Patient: sex M, age 35
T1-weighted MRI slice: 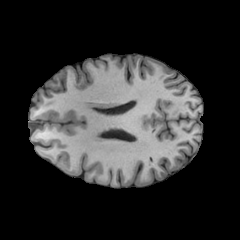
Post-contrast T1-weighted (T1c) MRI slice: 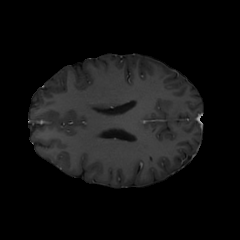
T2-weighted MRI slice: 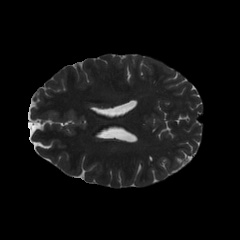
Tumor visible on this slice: no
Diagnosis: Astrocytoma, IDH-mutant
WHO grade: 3